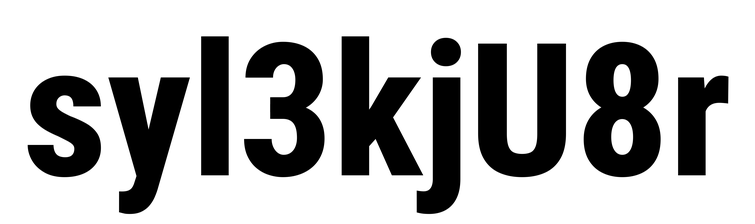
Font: Roboto_Condensed_ExtraBold